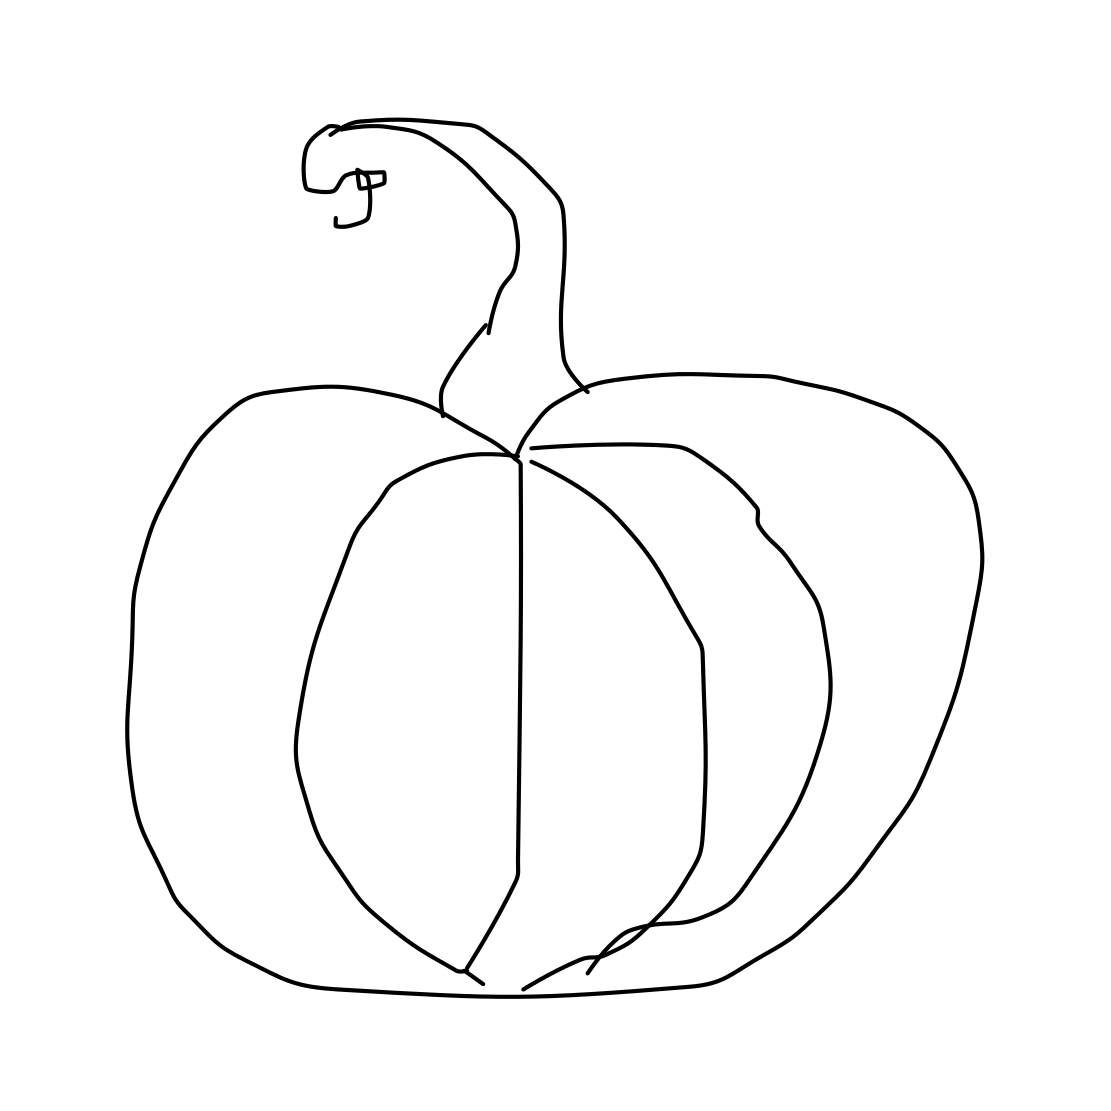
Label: pumpkin